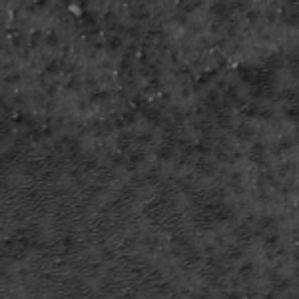
Label: frost